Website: slack
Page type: payment
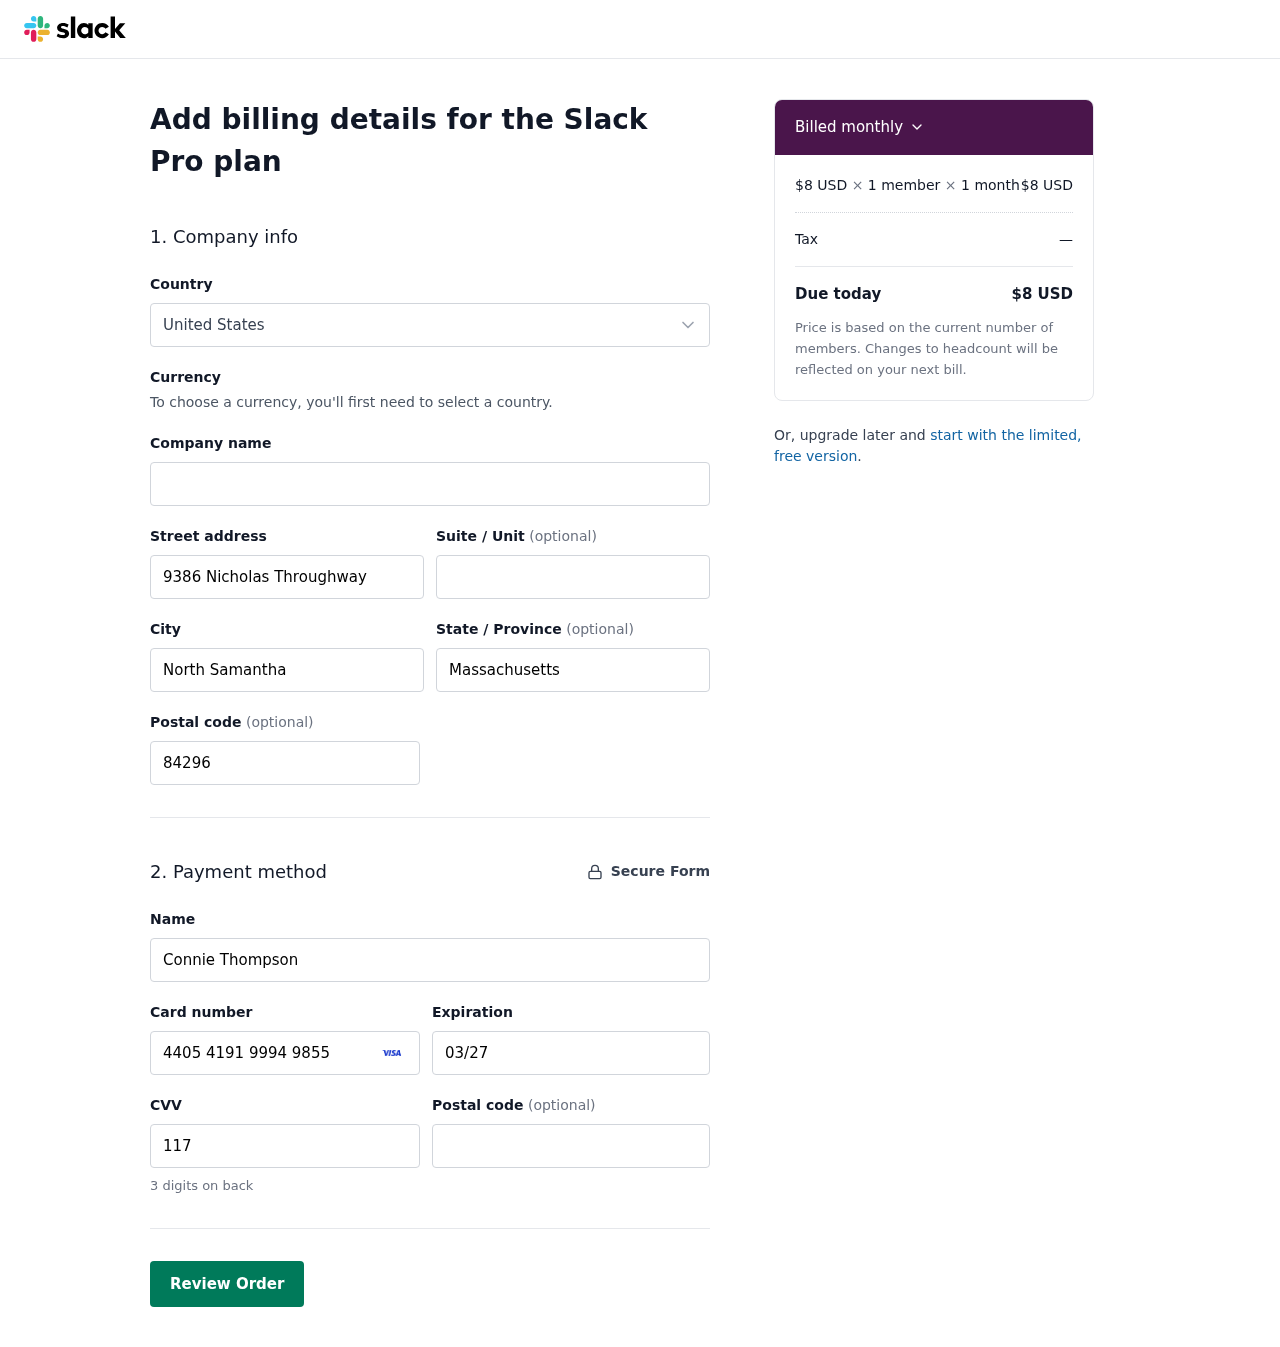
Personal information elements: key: PII_COUNTRY
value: United States
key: PII_STREET
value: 9386 Nicholas Throughway
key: PII_CITY
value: North Samantha
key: PII_STATE
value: Massachusetts
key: PII_POSTCODE
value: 84296
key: PII_FULLNAME
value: Connie Thompson
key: PII_CARD_NUMBER
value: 4405 4191 9994 9855
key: PII_CARD_EXPIRY
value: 03/27
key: PII_CARD_CVV
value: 117
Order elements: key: ORDER_PRICE_PER_MEMBER
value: $8 USD
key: ORDER_NUM_MEMBERS
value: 1 member
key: ORDER_NUM_MONTHS
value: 1 month
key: ORDER_SUBTOTAL
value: $8 USD
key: ORDER_TAX
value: —
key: ORDER_TOTAL
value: $8 USD